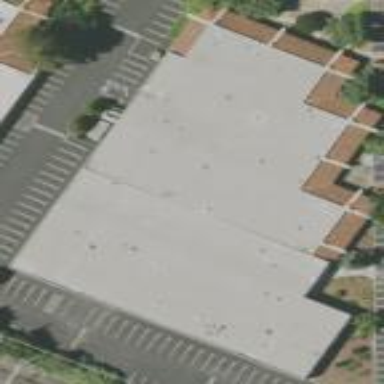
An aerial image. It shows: Commercial building that serves as school.